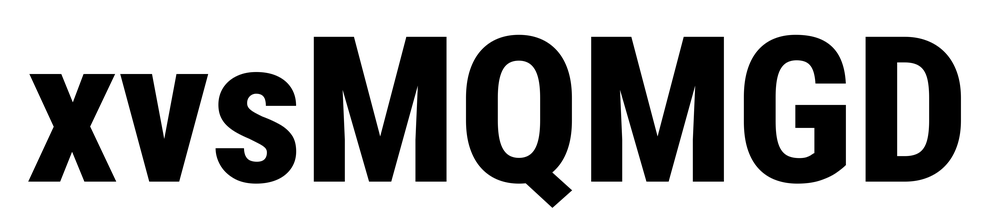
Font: Roboto_Condensed_ExtraBold